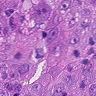
Metastatic tissue present: yes